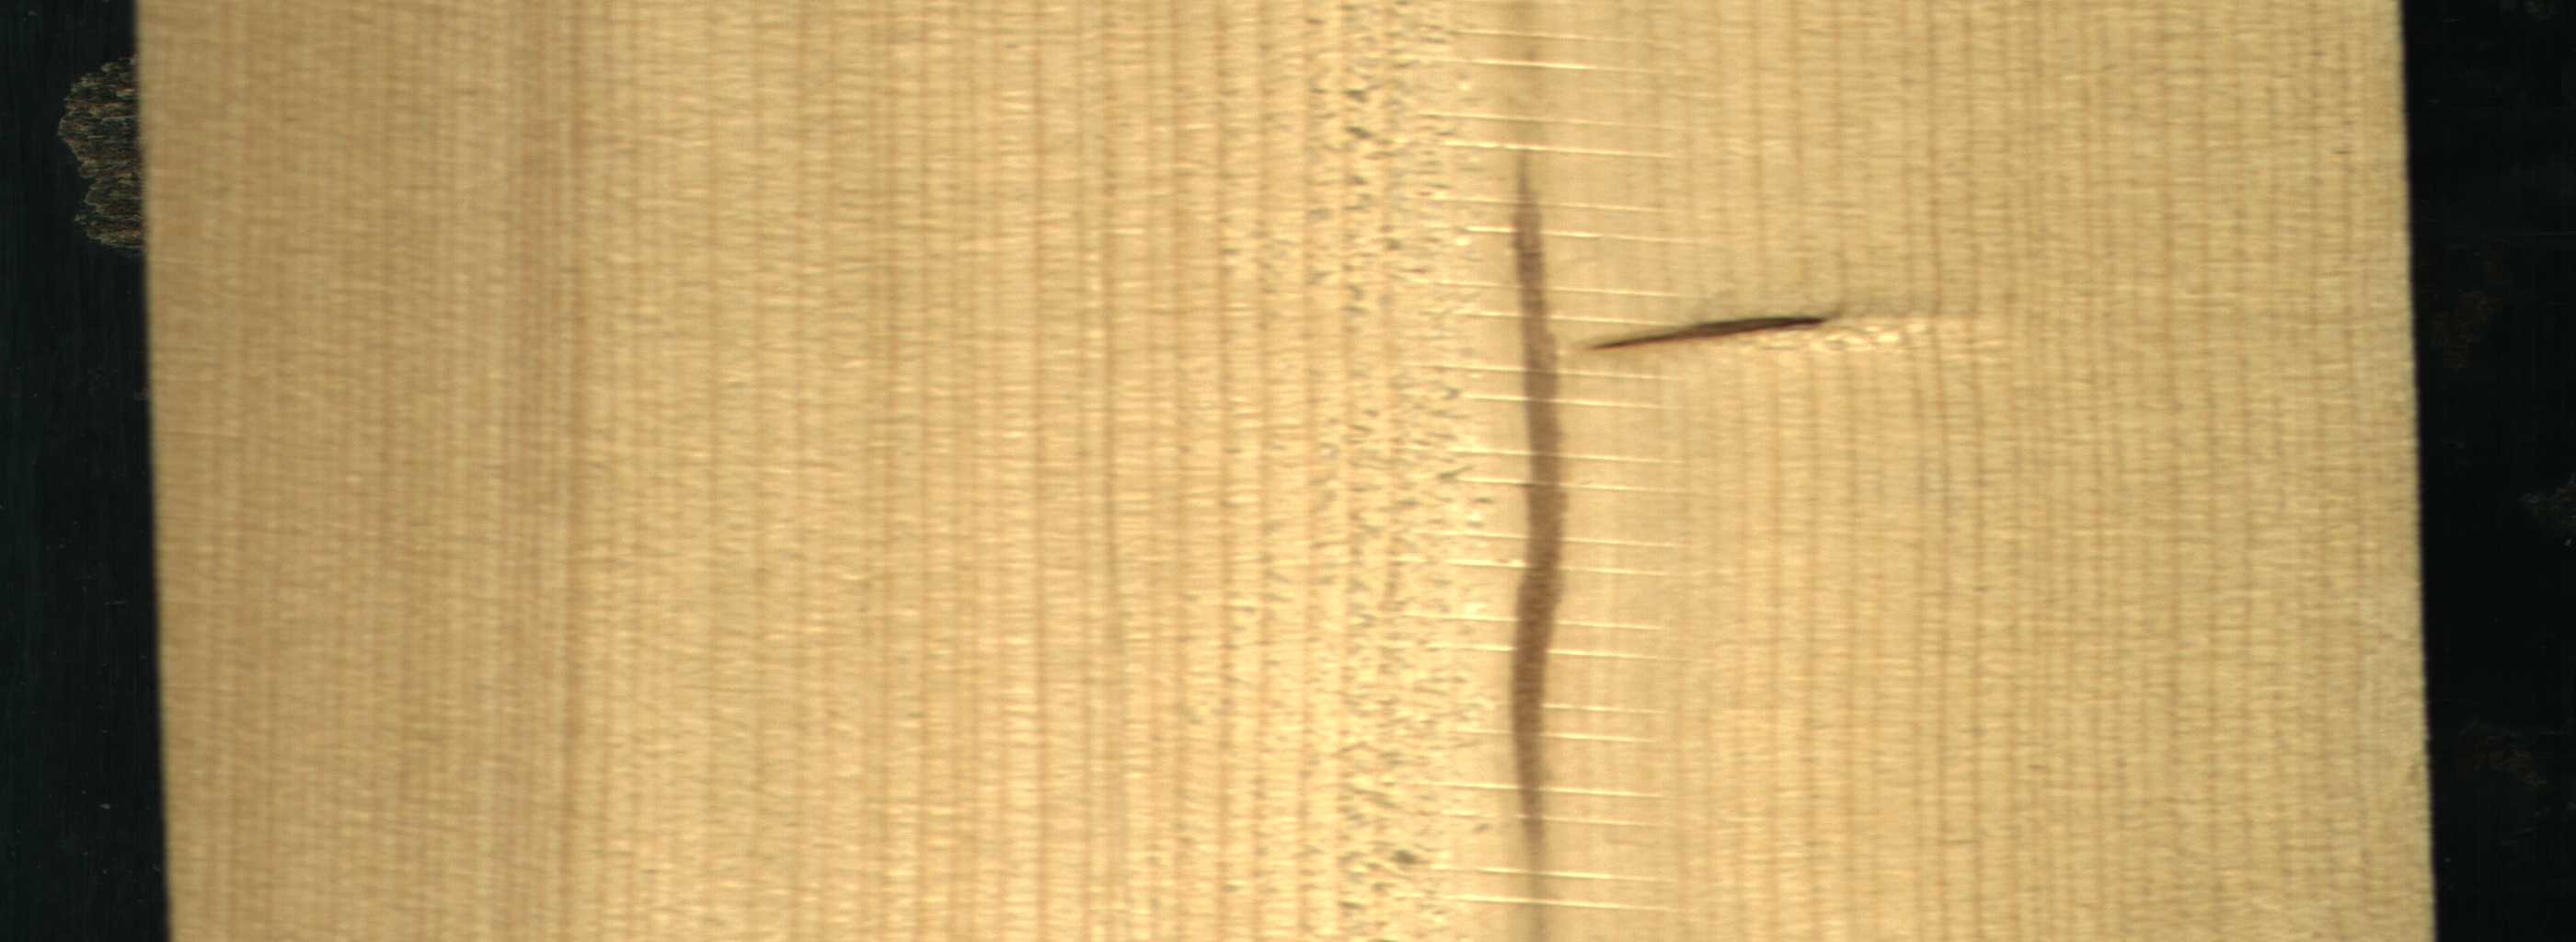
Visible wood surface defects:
Marrow
Dead_Knot